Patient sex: M
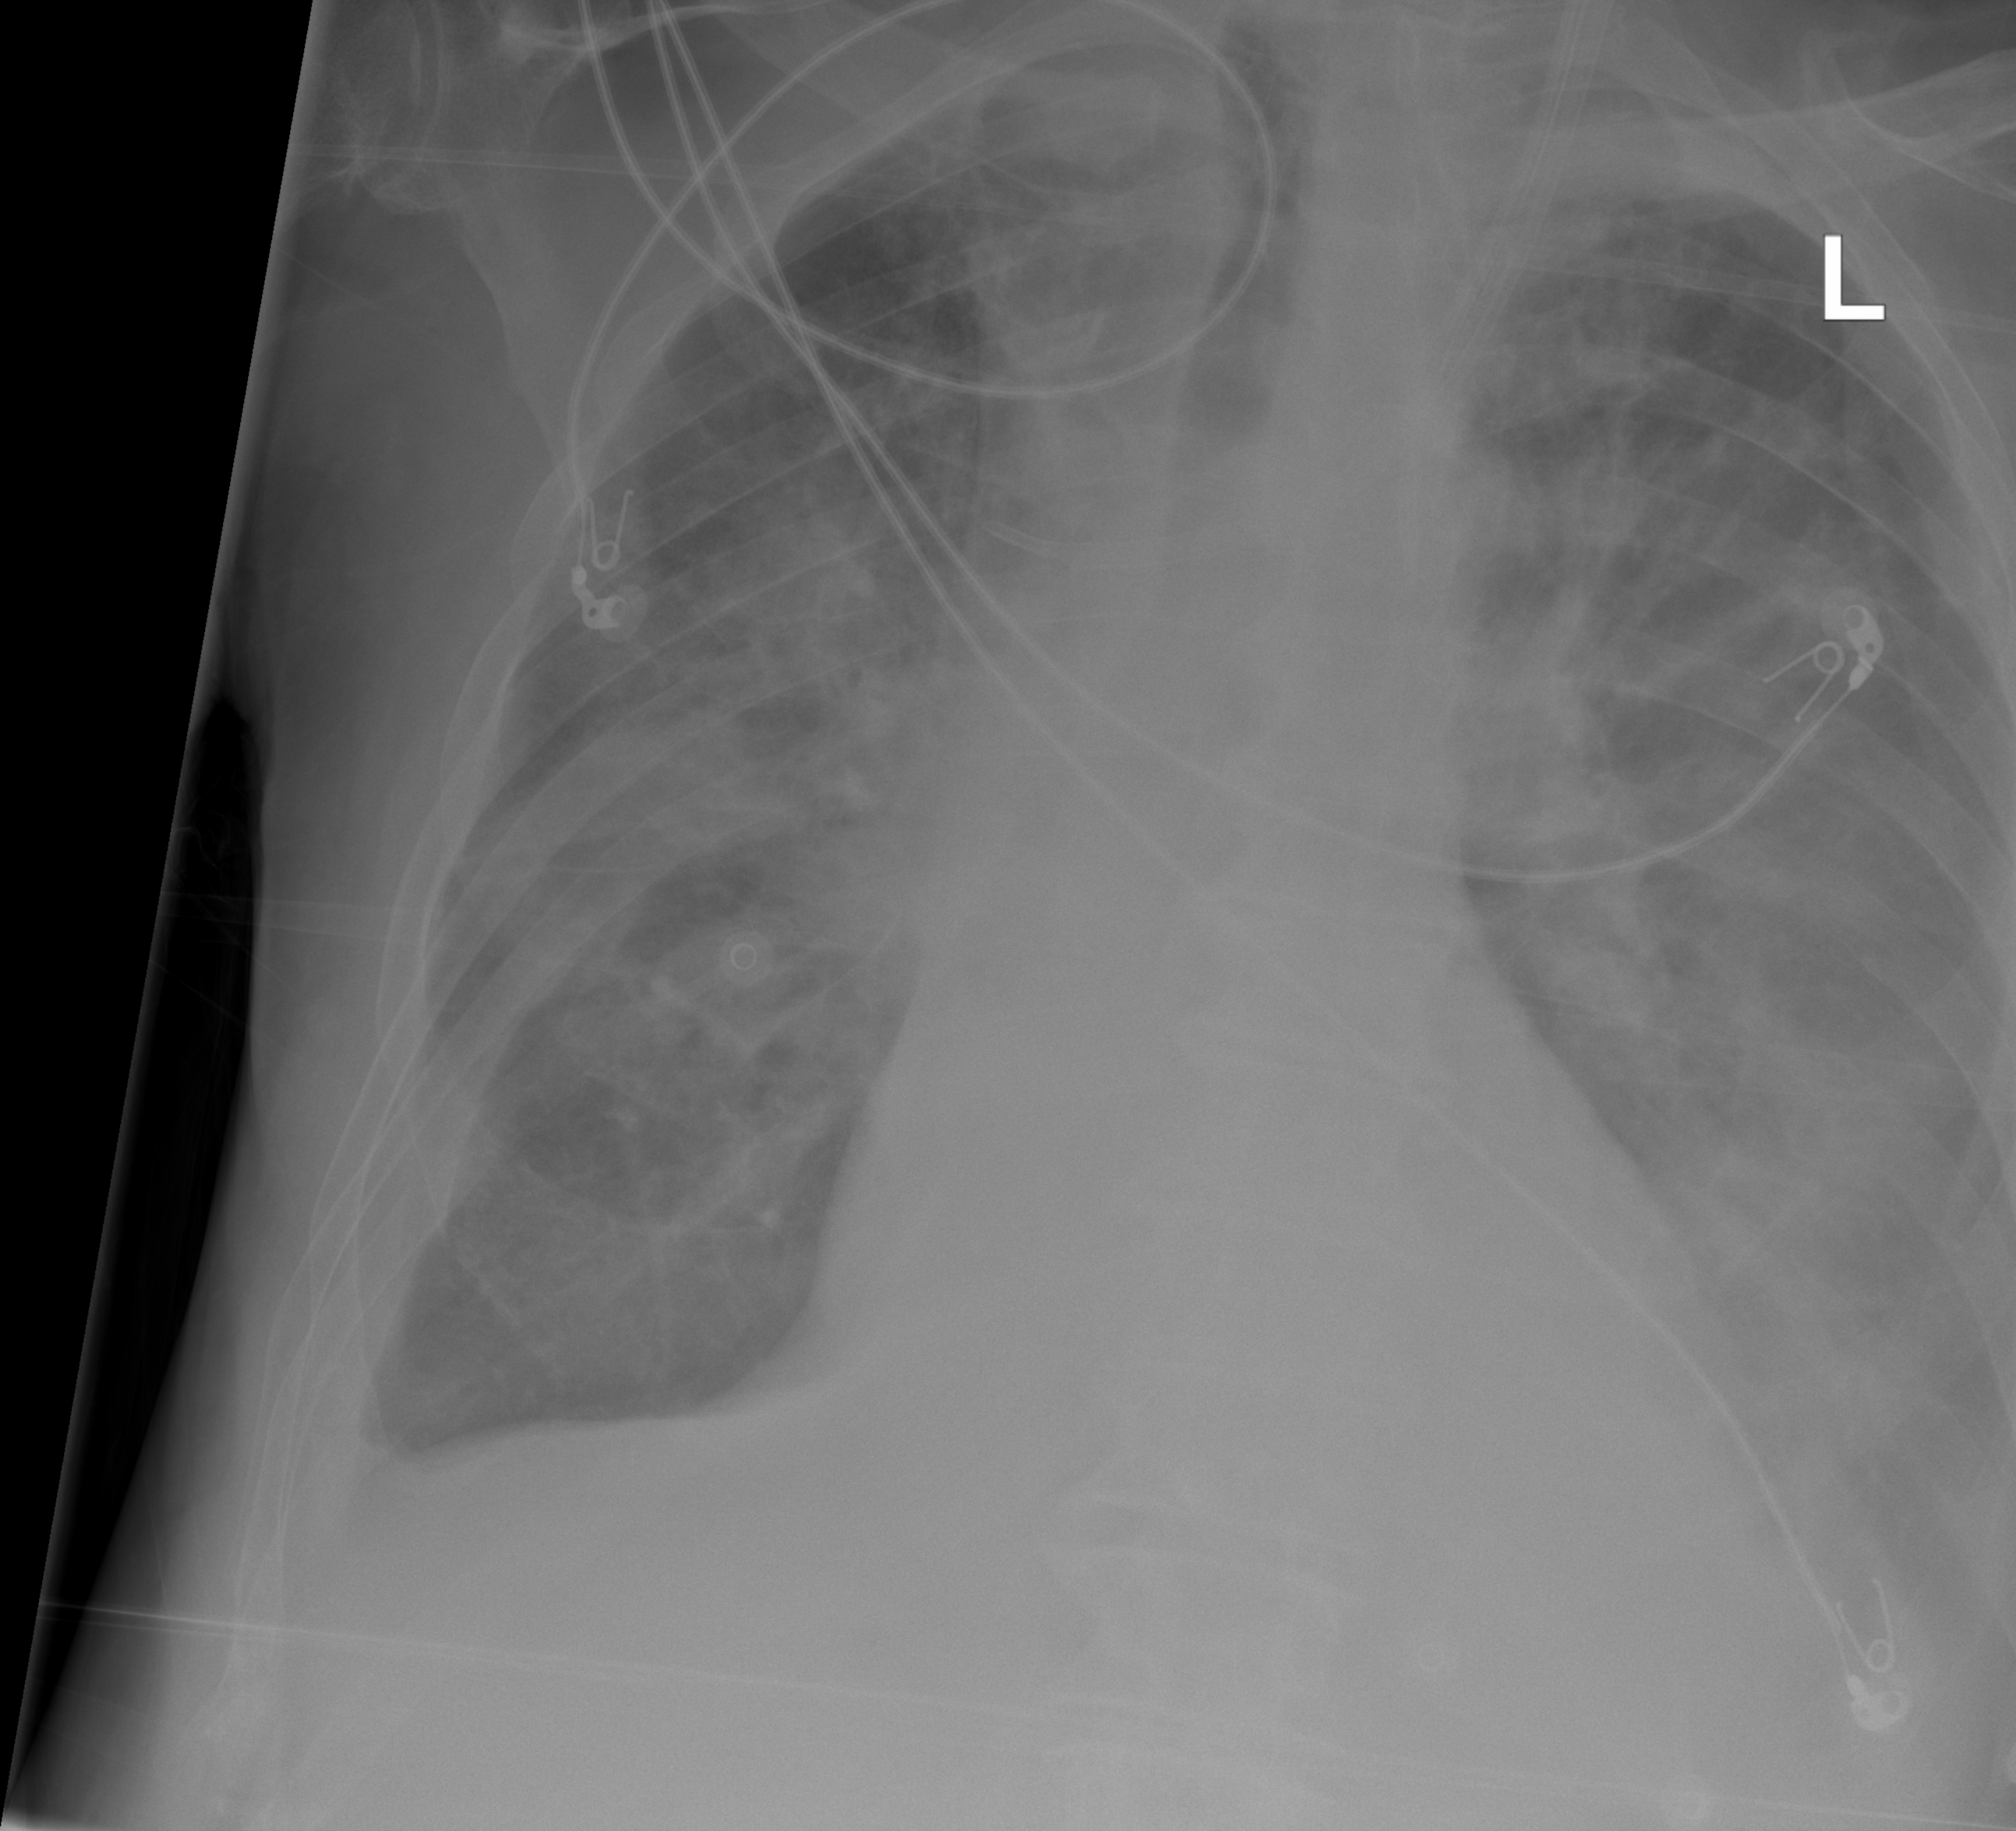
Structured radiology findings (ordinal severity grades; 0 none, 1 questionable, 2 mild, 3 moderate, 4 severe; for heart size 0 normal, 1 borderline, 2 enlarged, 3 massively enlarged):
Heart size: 1
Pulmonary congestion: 3
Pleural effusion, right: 2
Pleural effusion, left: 3
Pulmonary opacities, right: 0
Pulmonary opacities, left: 0
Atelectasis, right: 2
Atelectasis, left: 2